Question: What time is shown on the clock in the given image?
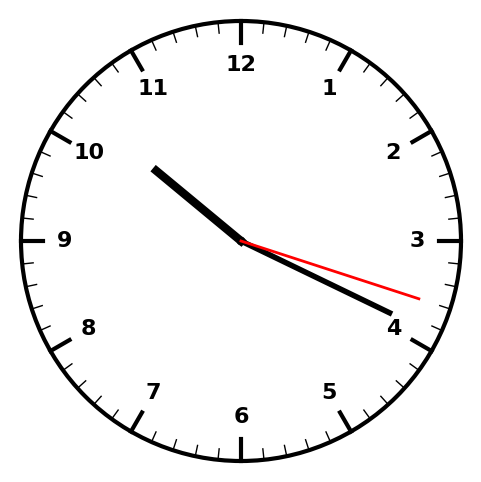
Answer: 10:19:18